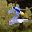
Label: 2